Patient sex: M
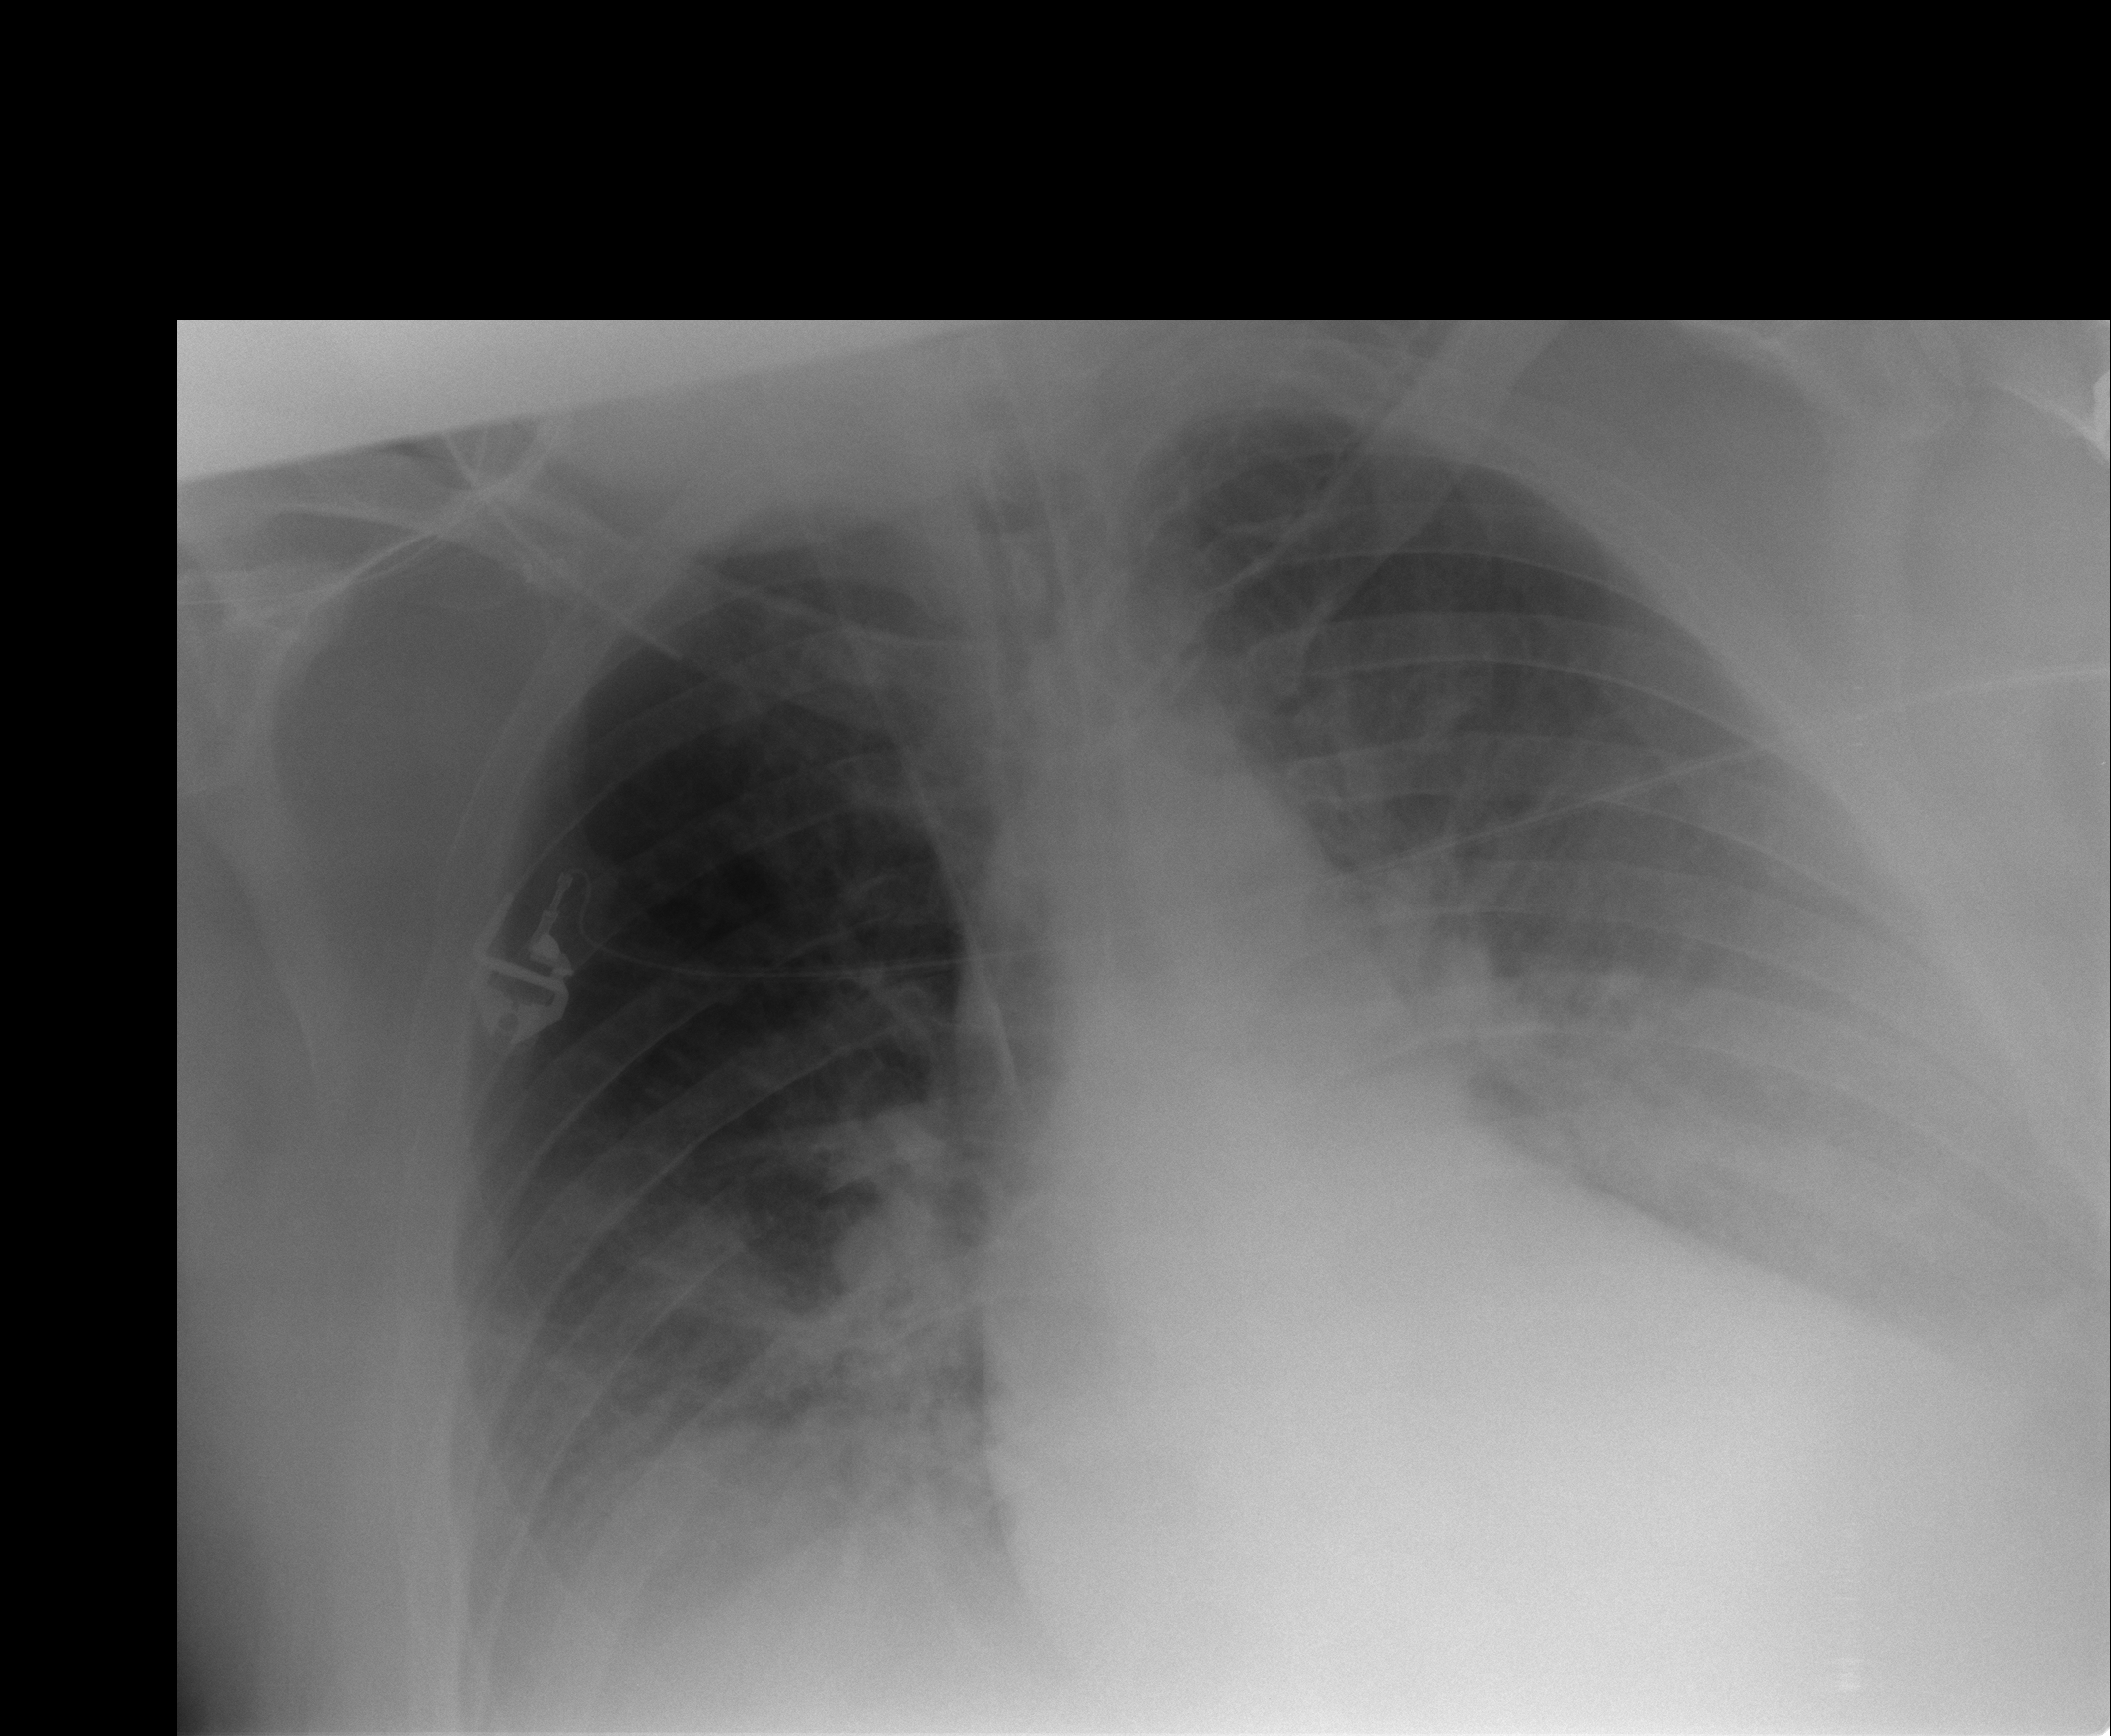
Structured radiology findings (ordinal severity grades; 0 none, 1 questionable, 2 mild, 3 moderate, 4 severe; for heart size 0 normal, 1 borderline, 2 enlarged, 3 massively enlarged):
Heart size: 2
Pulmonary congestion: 2
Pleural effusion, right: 1
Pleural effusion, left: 1
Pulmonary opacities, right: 2
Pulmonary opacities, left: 2
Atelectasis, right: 2
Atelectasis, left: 2